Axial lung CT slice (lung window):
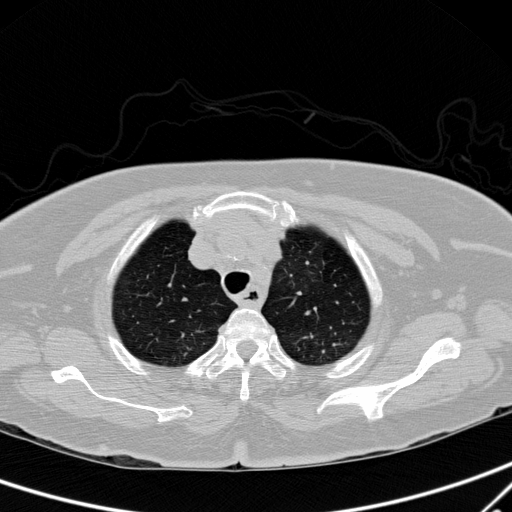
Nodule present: no